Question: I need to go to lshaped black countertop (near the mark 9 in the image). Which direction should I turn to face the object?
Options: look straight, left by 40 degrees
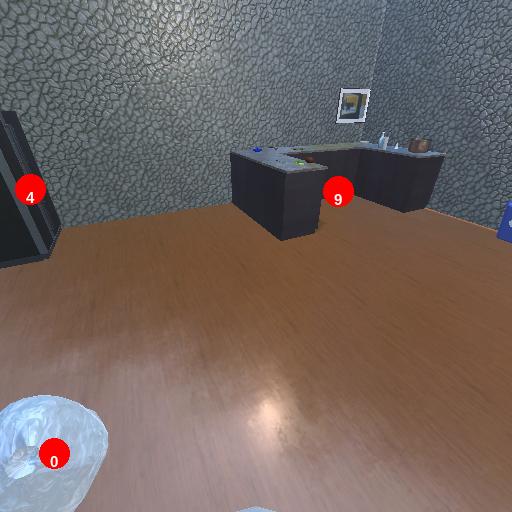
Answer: look straight